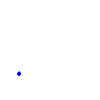
Particle: proton